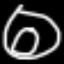
Label: donut